Aerial crown-view tile of a tropical tree (Barro Colorado Island, Panama), acquired 20241216:
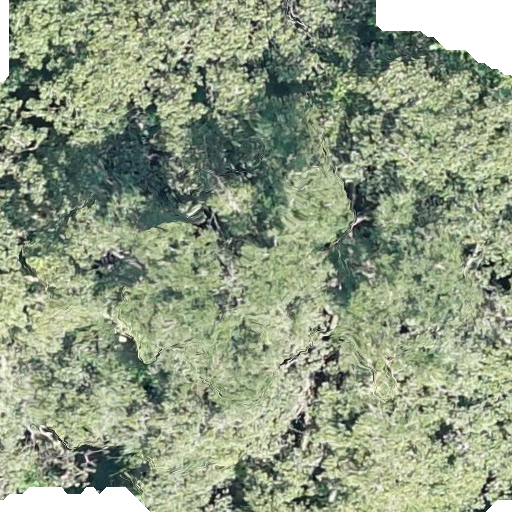
Species: Sloanea terniflora
GBIF accepted scientific name: Sloanea terniflora
Crown area: 418.733 m²